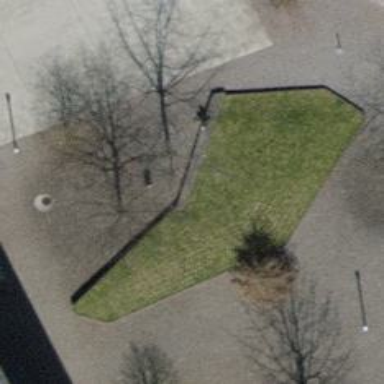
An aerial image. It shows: Bench for seating.